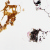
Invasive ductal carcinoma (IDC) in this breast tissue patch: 0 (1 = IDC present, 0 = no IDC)